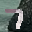
Label: 7